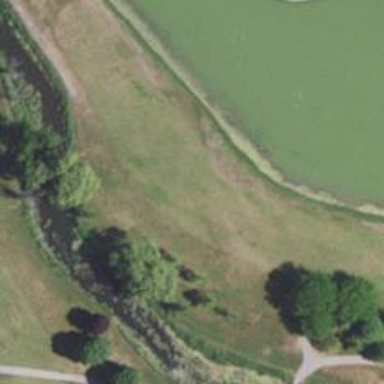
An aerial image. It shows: View of golf hole.